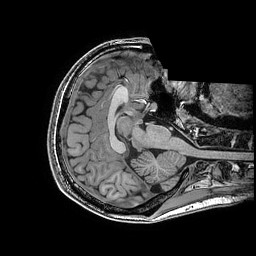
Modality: T1w
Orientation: axial
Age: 20
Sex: male
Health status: healthy